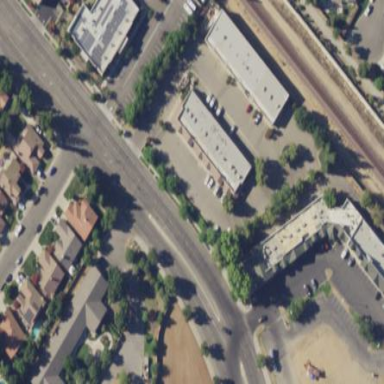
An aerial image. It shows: Commercial area with car shop. It is parking/sales lot for used cars.